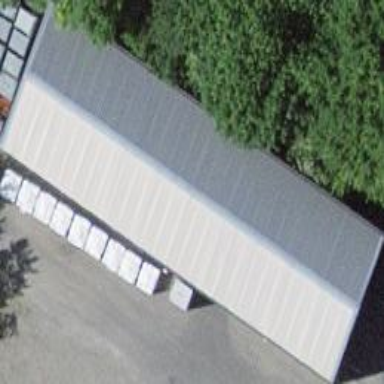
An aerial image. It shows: Warehouse building.